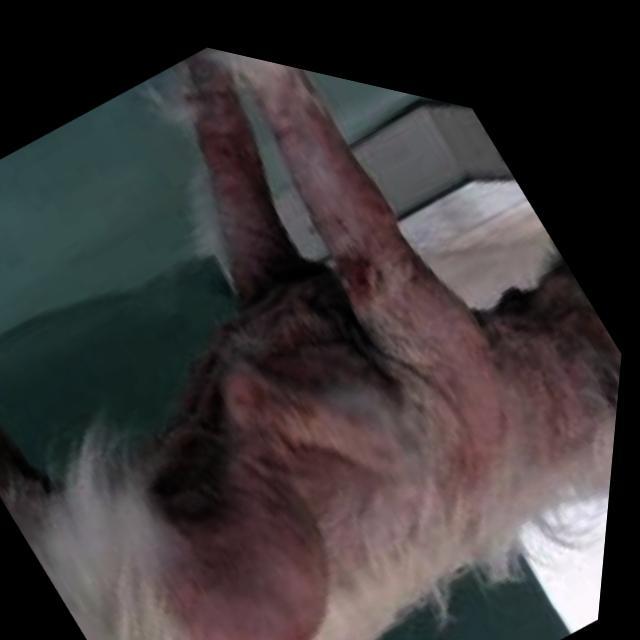
Canine hypersensitivity reaction — allergic skin response with urticaria, erythema, pruritus, and angioedema. May be food, environmental, or flea allergy related.